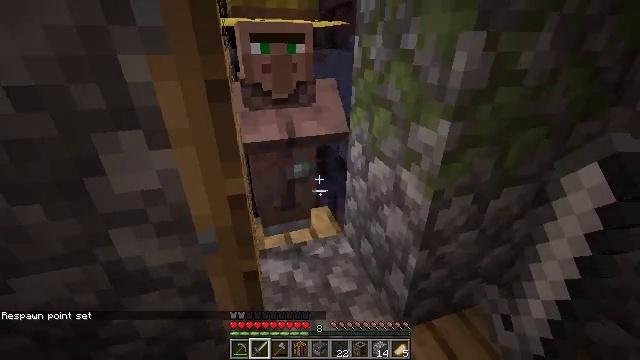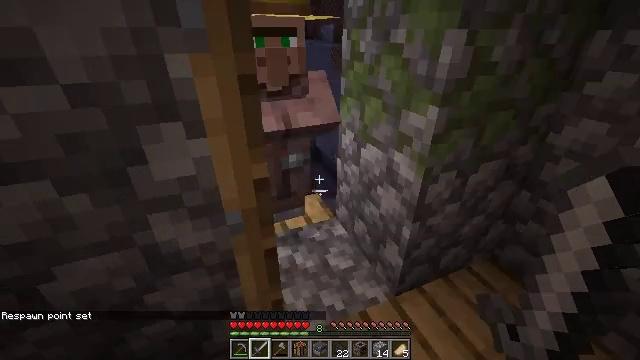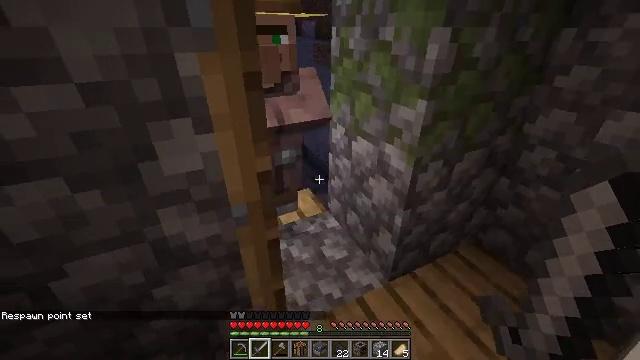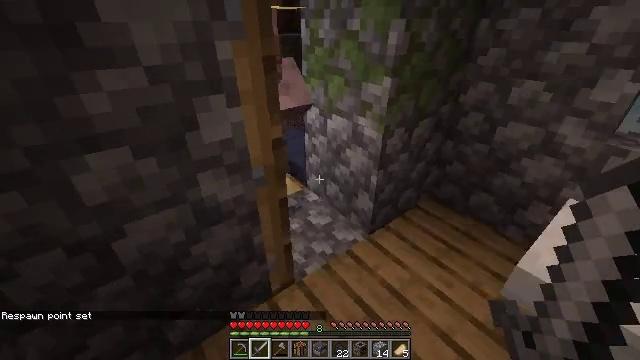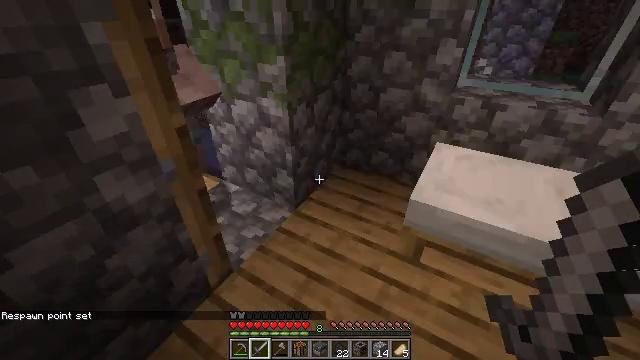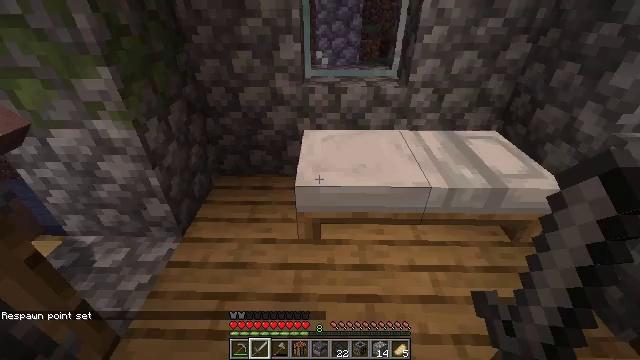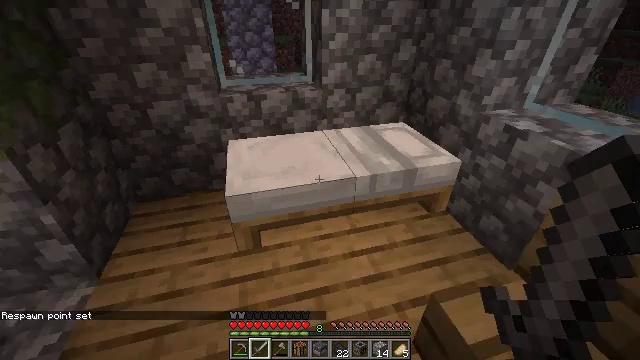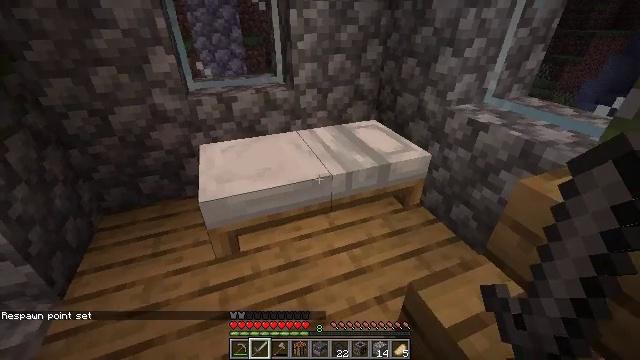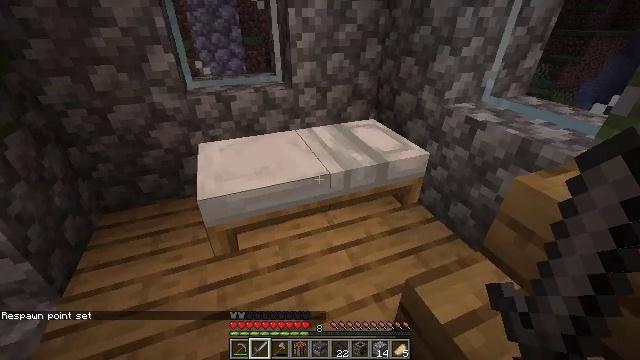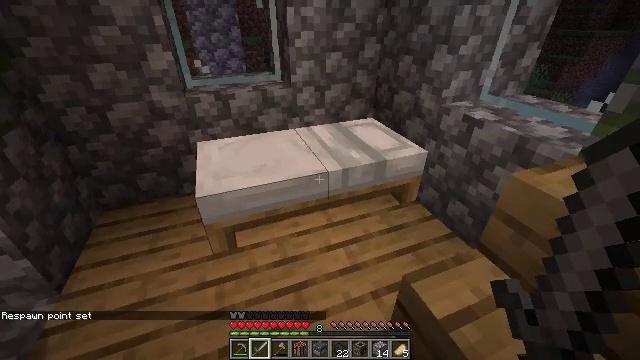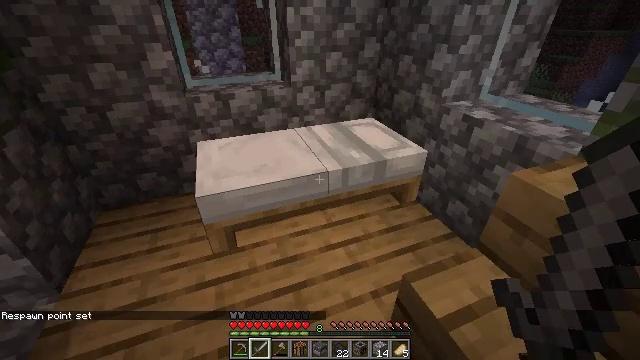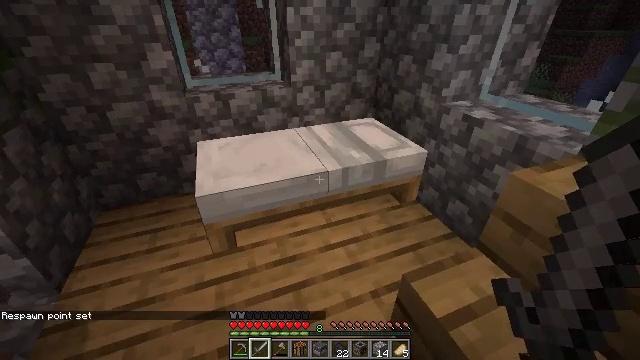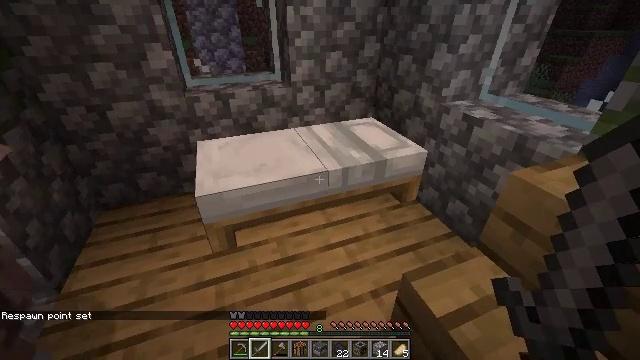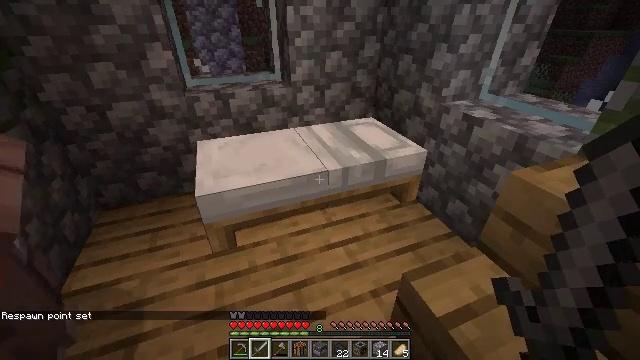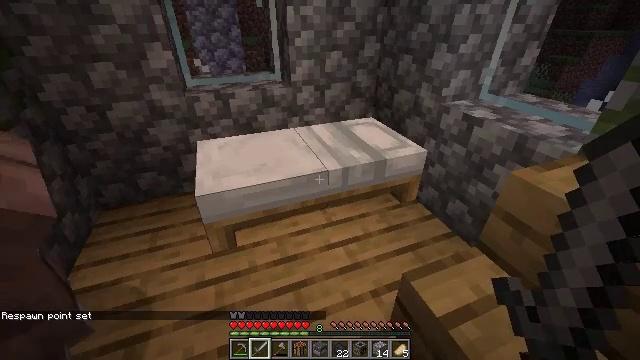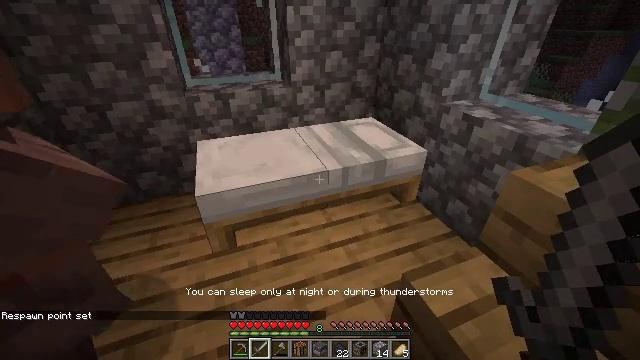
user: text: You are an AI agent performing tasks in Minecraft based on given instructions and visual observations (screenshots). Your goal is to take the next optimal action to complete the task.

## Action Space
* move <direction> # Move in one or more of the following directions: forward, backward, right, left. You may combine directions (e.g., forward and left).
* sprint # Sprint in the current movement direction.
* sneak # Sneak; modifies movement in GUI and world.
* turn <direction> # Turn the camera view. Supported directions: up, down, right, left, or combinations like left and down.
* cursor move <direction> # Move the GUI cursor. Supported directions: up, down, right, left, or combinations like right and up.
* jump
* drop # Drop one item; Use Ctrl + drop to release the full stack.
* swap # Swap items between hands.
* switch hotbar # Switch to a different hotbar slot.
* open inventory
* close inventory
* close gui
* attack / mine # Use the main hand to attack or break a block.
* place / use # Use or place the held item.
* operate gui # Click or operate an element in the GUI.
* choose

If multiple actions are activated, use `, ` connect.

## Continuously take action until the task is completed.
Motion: motion action
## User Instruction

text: Mine grass block from the ground.
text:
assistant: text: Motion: move back and move left, turn right and down
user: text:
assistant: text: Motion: move back and move left, turn right
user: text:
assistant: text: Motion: move back, turn right and down
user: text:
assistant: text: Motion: turn right and down
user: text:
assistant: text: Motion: turn right
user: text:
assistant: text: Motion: turn right and up
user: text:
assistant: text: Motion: turn right
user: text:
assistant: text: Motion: no_op
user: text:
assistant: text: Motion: no_op
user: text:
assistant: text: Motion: use / place
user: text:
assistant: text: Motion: use / place
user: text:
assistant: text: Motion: use / place
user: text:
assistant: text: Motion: use / place
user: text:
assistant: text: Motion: no_op
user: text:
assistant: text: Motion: no_op
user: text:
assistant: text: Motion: no_op
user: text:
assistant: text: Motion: no_op
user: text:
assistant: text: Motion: no_op
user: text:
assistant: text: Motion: no_op
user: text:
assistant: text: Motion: no_op
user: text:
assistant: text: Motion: no_op
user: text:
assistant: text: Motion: no_op
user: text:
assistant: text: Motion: no_op
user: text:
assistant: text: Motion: no_op
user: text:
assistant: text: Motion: no_op
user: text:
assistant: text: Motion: no_op
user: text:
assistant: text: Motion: no_op
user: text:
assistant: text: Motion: no_op
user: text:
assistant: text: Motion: no_op
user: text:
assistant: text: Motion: turn left and down